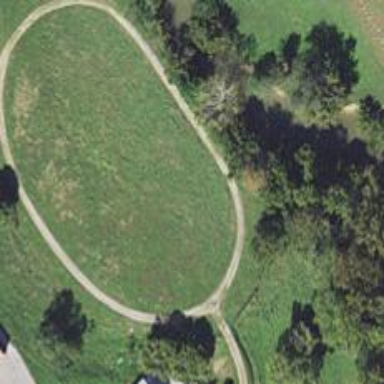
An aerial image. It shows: Equestrian track for leisure land sports.